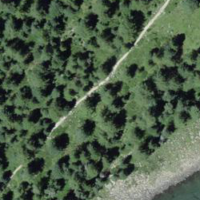
EUNIS habitat code: 43
Species observed at this site:
Colias palaeno